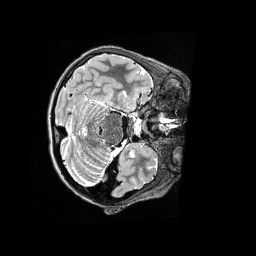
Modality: T2w
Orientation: axial
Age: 11
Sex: male
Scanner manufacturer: siemens
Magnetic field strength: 3 T
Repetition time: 3.2 s
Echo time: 0.564 s